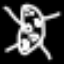
Label: frog